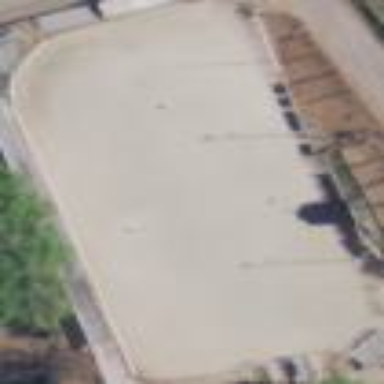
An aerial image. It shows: Equestrian pitch enclosed by fence.